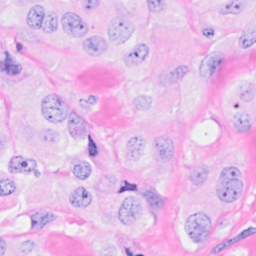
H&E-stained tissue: Breast